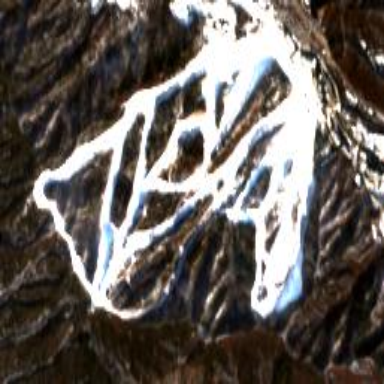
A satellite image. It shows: Winter sports area for skiing activities.